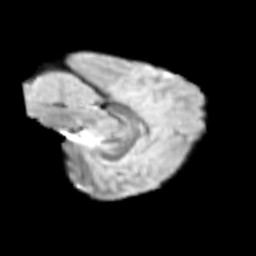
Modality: T2w
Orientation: sagittal
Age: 9
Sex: female
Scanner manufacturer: siemens
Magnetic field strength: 3 T
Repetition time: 3.8 s
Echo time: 0.07 s